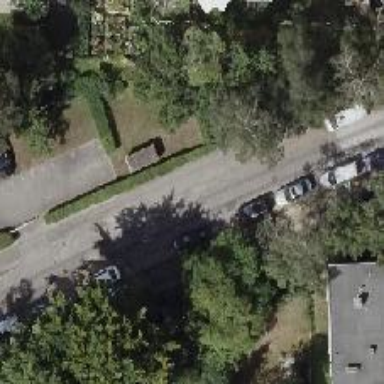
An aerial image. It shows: Residential road with separate concrete plate sidewalks.